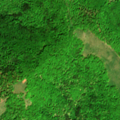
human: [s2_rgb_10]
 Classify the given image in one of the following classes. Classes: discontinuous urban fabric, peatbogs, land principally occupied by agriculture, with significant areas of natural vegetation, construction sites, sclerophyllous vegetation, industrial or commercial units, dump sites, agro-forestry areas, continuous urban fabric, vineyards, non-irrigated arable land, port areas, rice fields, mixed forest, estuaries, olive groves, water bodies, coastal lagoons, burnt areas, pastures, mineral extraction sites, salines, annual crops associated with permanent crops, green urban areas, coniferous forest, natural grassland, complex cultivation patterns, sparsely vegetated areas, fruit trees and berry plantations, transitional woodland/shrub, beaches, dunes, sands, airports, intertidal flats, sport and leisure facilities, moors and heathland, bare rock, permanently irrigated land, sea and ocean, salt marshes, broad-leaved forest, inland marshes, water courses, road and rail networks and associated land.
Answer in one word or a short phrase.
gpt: broad-leaved forest, natural grassland, transitional woodland/shrub